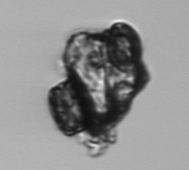
Label: Delphineis